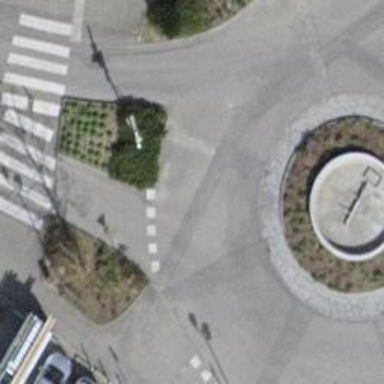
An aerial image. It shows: Uncontrolled zebra crossing with pedestrian island.